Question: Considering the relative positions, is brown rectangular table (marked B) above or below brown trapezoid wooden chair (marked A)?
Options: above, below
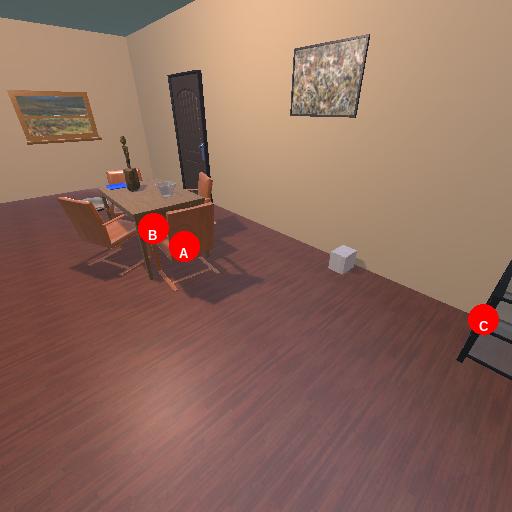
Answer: above